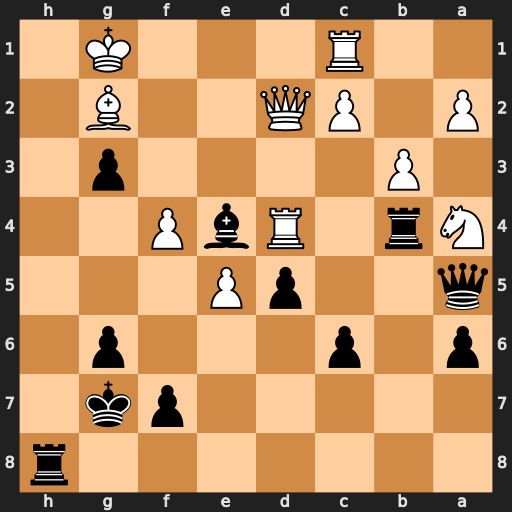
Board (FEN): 7r/5pk1/p1p3p1/q2pP3/Nr1RbP2/1P4p1/P1PQ2B1/2R3K1
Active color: b
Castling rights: -
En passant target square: -
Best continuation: Bxg2 Kxg2 Rh2+ Kxg3 Rxd2